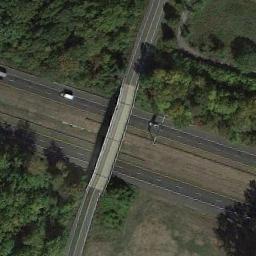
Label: overpass